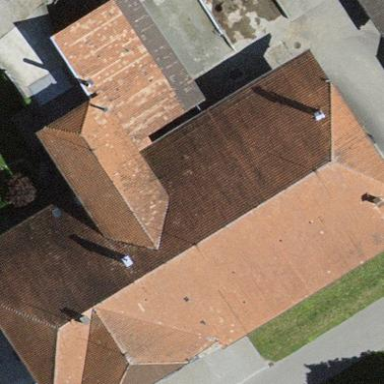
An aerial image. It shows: Farm building.